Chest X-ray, PA view. Patient: 51 years old, sex M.
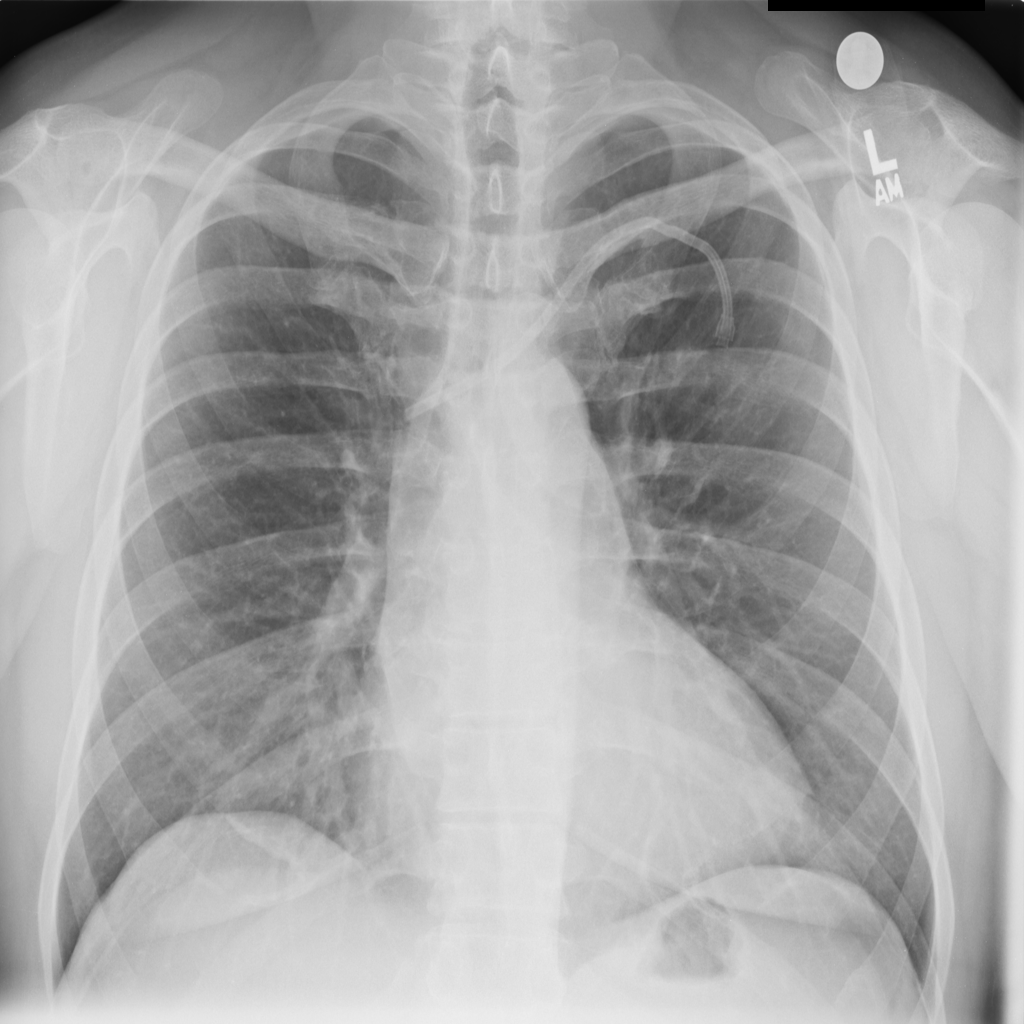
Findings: No Finding